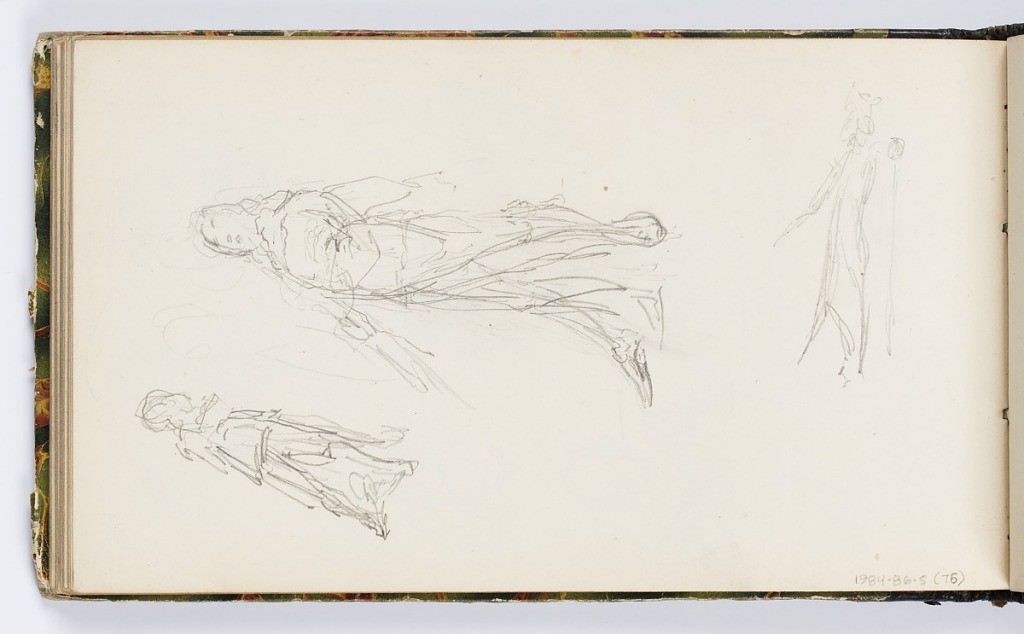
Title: Sketchbook Page: Figures
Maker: Kenyon Cox, American, 1856–1919
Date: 1875
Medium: Graphite on paper
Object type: Sketchbook folio
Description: Three sketches of figures, possibly in 17th-century costume.